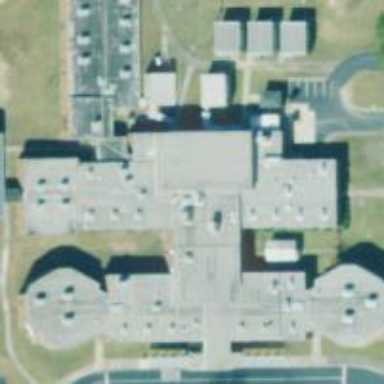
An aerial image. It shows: School.